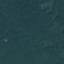
Land use / land cover: Forest